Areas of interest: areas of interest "Company"
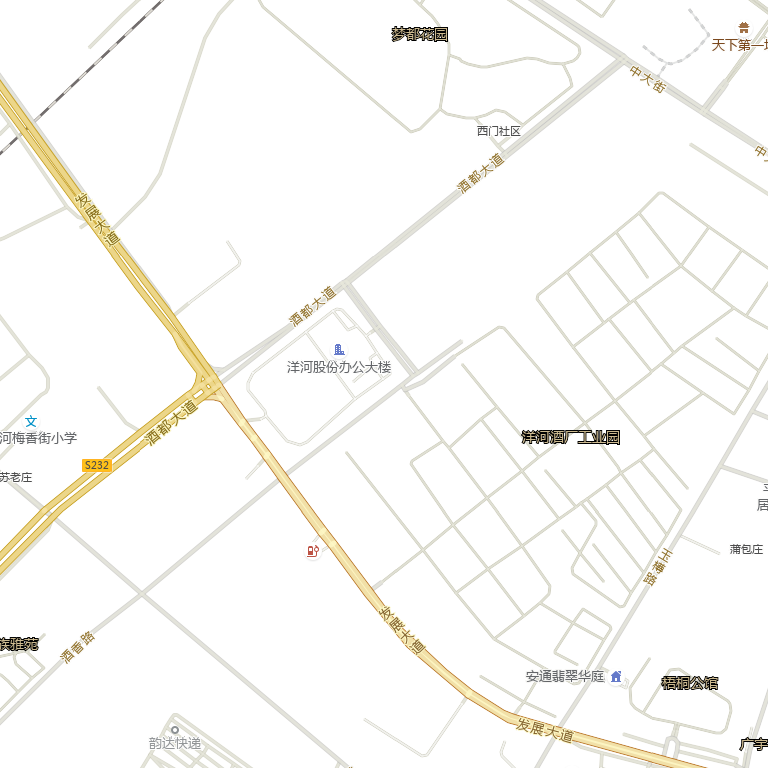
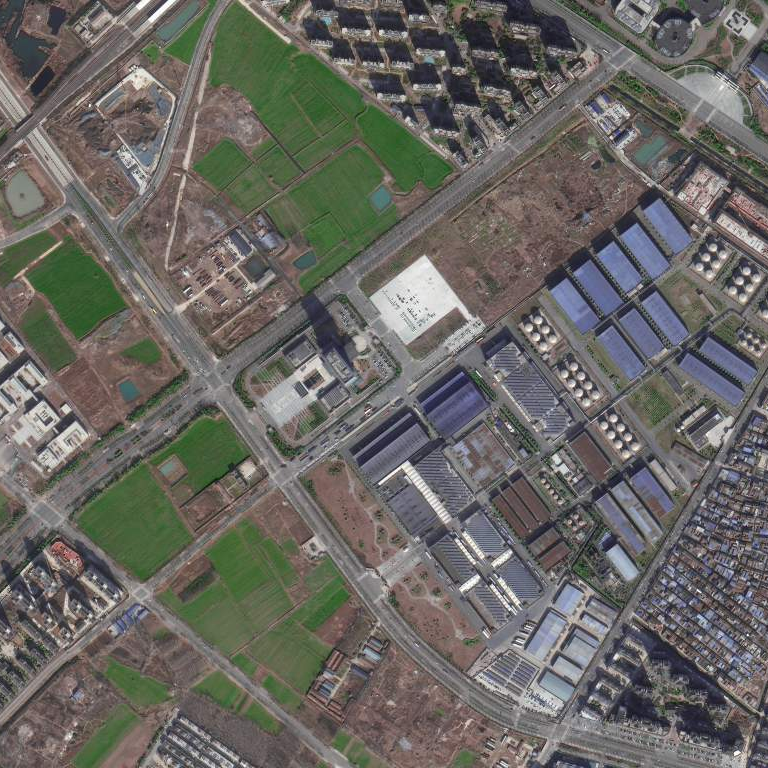